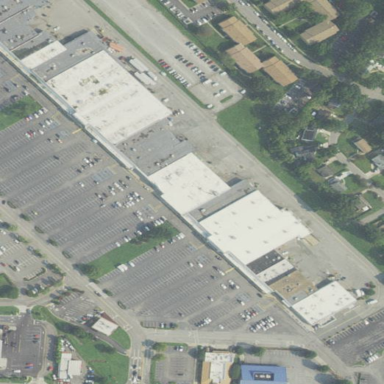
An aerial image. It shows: Commercial building.